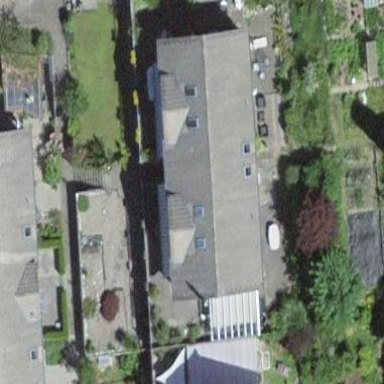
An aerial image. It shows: Terrace building.